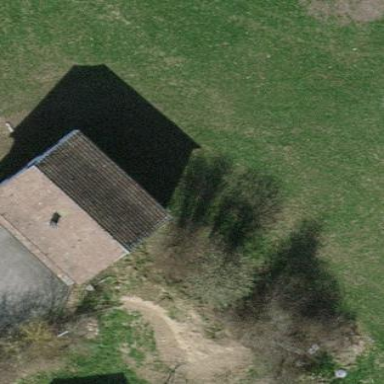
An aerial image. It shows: Building used for shooting sports.